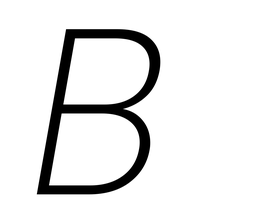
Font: Poppins-ExtraLightItalic